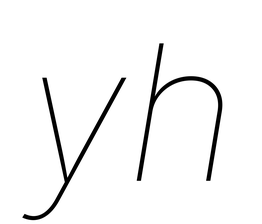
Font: Inter-Italic_Thin_Italic